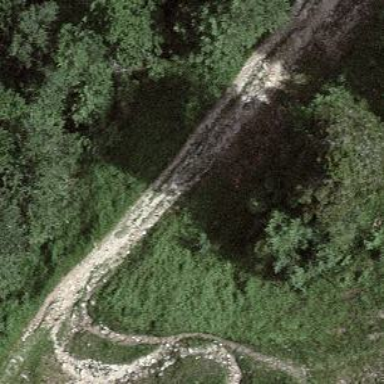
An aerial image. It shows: Path.